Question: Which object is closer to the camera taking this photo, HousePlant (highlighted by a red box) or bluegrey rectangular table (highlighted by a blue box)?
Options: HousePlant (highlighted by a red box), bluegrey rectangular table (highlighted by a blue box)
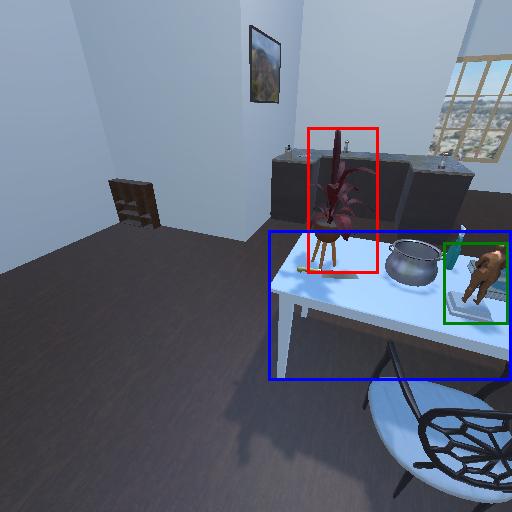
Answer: HousePlant (highlighted by a red box)